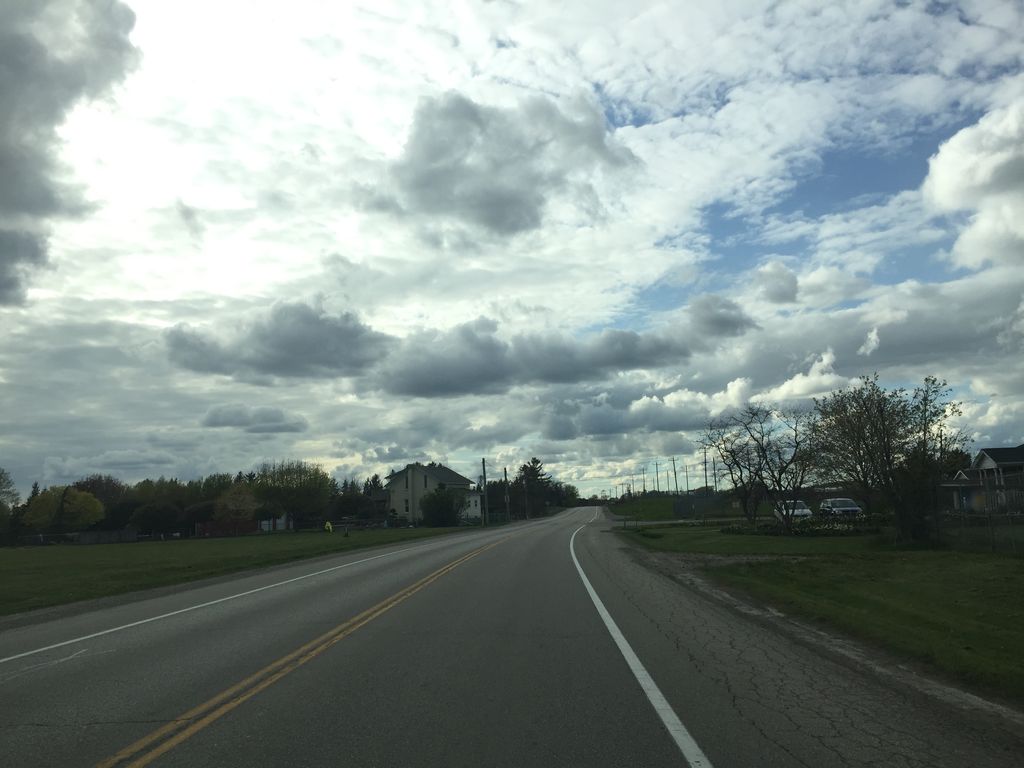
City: kitchener-waterloo